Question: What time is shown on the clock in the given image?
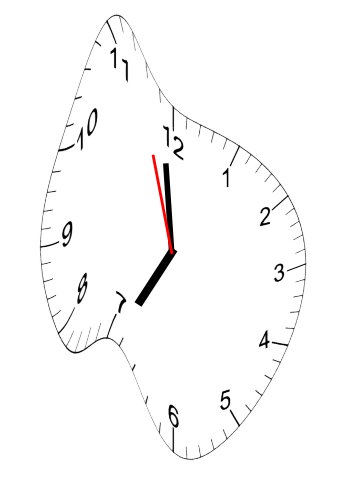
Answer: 06:58:57